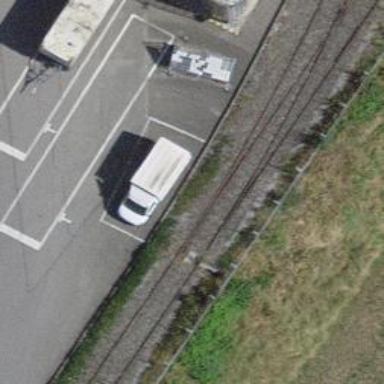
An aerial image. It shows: Railway switch.